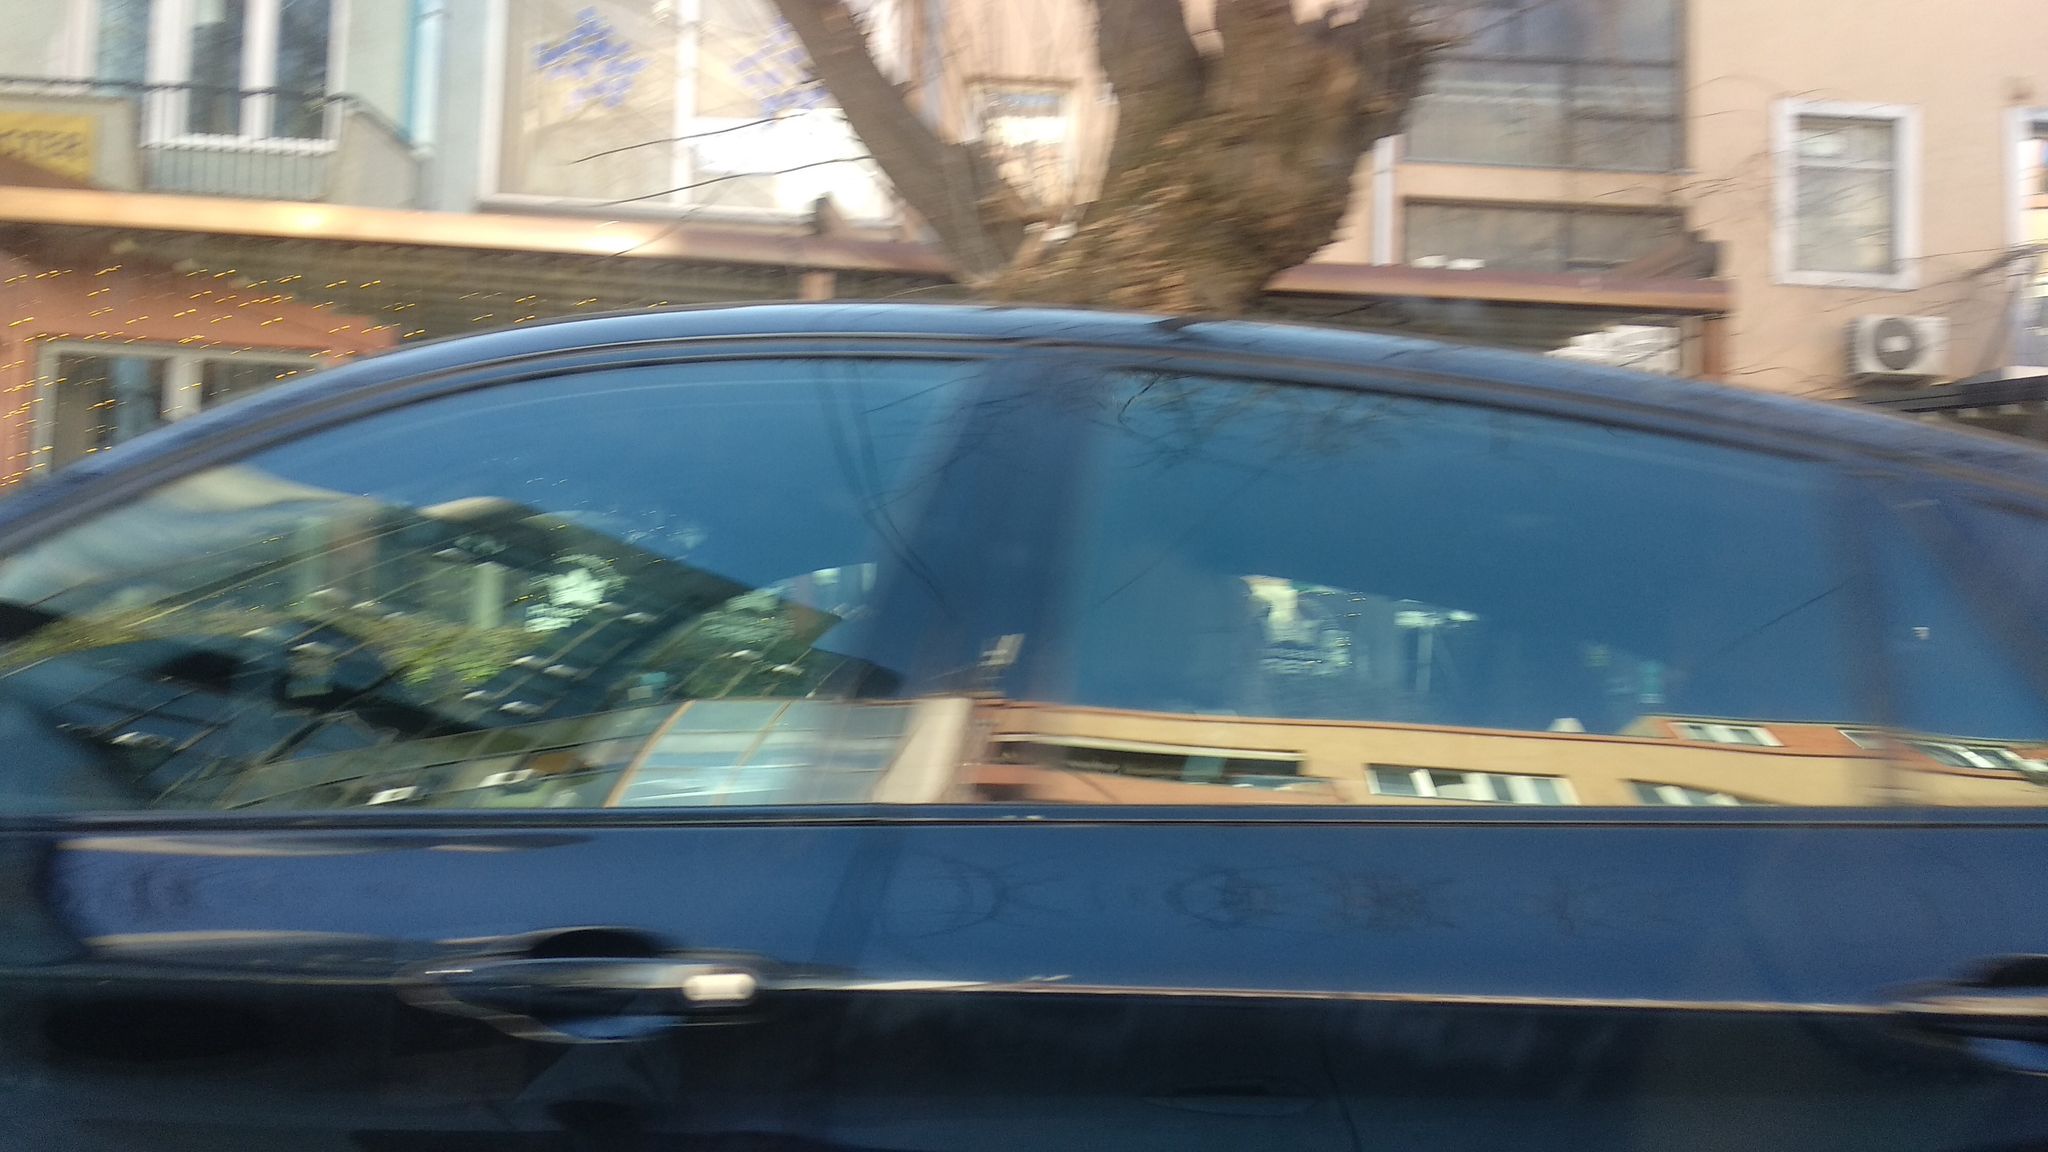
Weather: snowy
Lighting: day
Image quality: slightly poor
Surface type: driving surface
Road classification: footway
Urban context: urban centre
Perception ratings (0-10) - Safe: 3.81, Lively: 8.52, Beautiful: 0.62, Boring: 5.92, Depressing: 2.22, Wealthy: 4